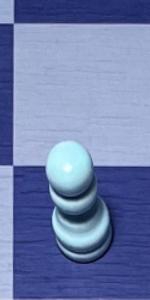
Label: Pawn_White